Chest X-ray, AP view. Patient: 67 years old, sex M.
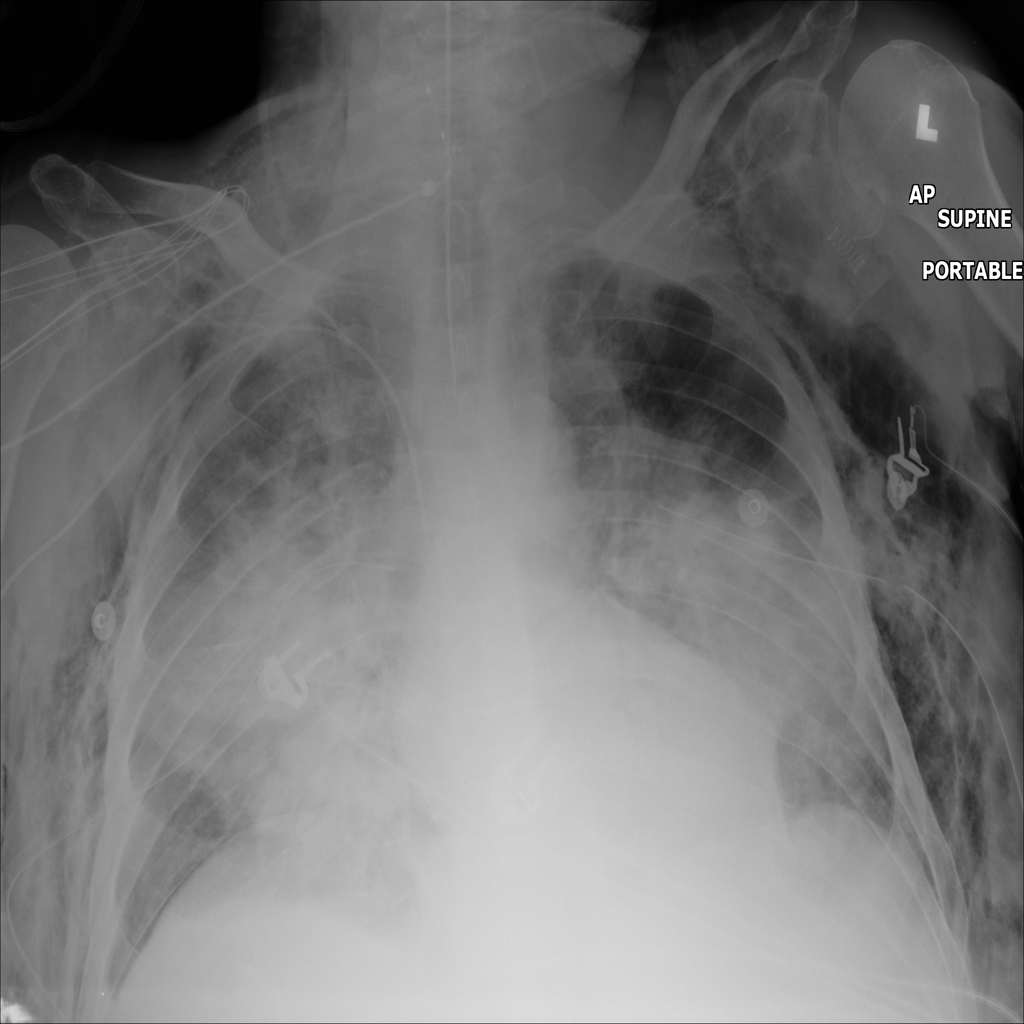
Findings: Edema, Emphysema